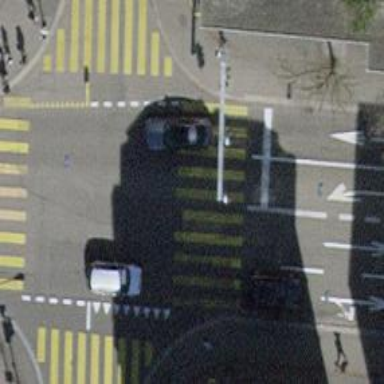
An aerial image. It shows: Zebra crossing with traffic signals. The crossing is marked by traffic lights.